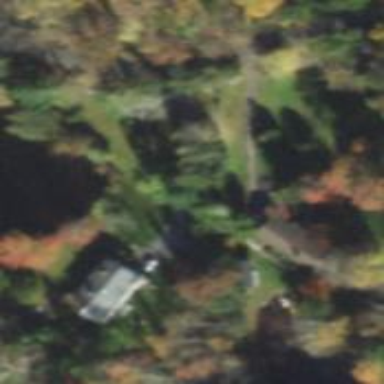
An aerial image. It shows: Driveway.